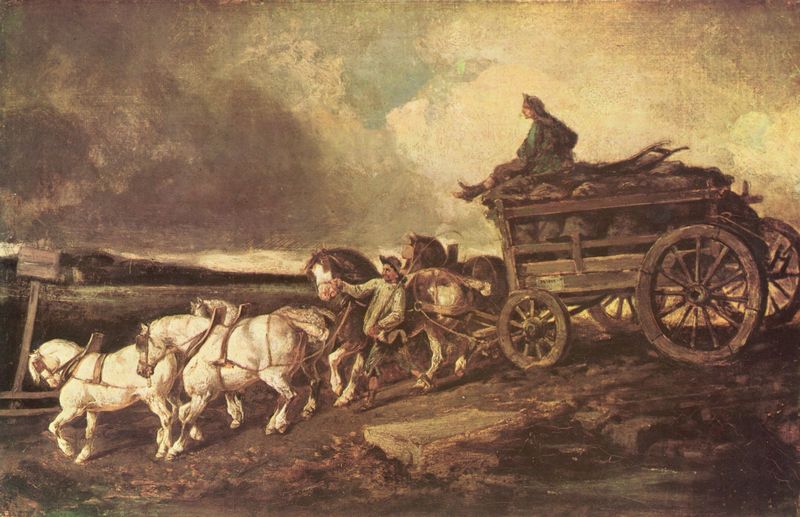
Titel: Kohlenwagen
Künstler: Théodore Géricault
Standort: Mannheim
Institution: Kunsthalle
Schlagwörter: berg, blau, dunkel, gemälde, gewitter, himmel, mann, weiß, wolken, fluss, gelb, landschaft, sitzen, ufer, abend, braun, frau, grau, holz, hut, licht, männer, strasse, szene, rot, tiere, weg, wiese, wolke, zaun, halten, mensch, spitze, stein, steine, öl, bach, erde, horizont, hügel, natur, weide, brücke, pfad, pflanzen, arbeit, bauern, genre, handel, karren, pferd, pferde, räder, bewölkt, huf, hufe, mähne, schweif, zügel, düster, genrebild, abhang, acker, ernte, last, schwer, säcke, transport, berge, gebirge, hang, zug, grafik, alm, steil, herbst, kutsche, markt, speichen, ziehen, beladen, holzkarren, holzrad, karre, ladung, rad, wagen, wagenrad, querformat, sturm, unwetter, bauer, oben, regen, schild, fracht, geschirr, druck, druckgrafik, kutscher, peitsche, deichsel, schritt, schimmel, tracht, regenwolken, rosse, reise, achse, kaufleute, fässer, rösser, sitzender, gespann, pflug, hirte, rute, abwärts, gaul, bremsen, scheuklappen, hölzern, heuwagen, knecht, waagen, fuhrwerk, abstieg, wegweiser, abschüssig, pferdewagen, wegkreuz, kaltblüter, bergab, gäule, transportieren, kartoffelsäcke, schield, bändigen, weiße pferde, fuhrmann, fünfspänner, hite, lastenkarren, ortsschild, scheuende pferde, sechsspänner, ssssssssssssssssssssssssssssss, fünf pferde, pherde, m#nner, weg4ladung, pferd#wagen